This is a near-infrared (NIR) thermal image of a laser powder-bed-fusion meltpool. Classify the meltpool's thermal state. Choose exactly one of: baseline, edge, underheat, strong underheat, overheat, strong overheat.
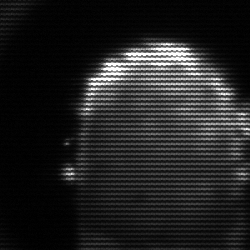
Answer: baseline